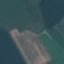
Label: AnnualCrop